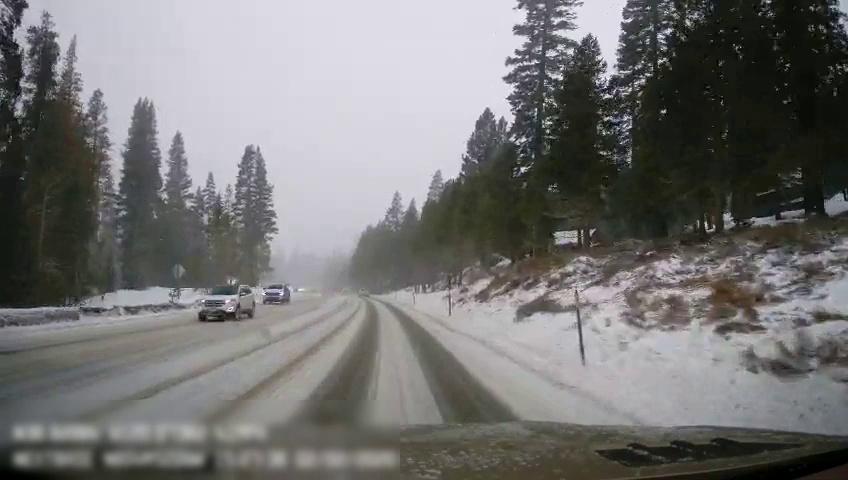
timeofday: Day
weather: Snowy
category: Drivable Space
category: Vehicles | Truck
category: Vehicles | SUV
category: Vehicles | Car